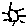
Label: sun